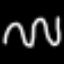
Label: squiggle